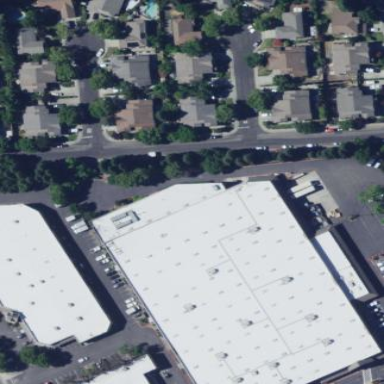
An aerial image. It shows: Wholesale supermarket building.